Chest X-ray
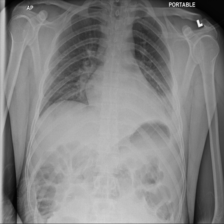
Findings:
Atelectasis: negative
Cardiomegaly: negative
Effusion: negative
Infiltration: negative
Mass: negative
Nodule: negative
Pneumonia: negative
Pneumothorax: negative
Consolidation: negative
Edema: negative
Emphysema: negative
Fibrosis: negative
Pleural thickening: negative
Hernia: negative